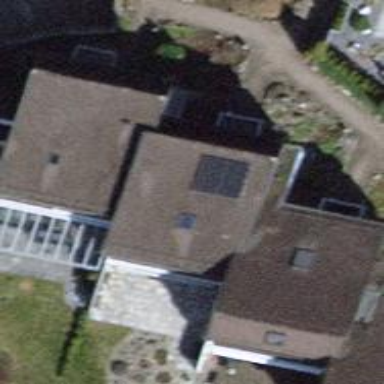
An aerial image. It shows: Terrace building with saltbox-shaped roof.